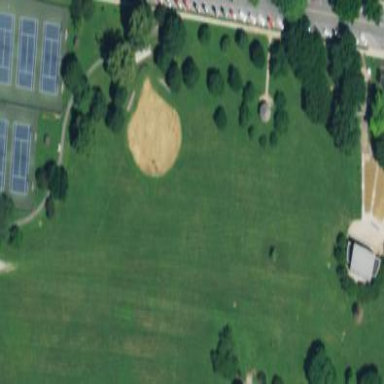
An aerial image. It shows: Softball pitch for leisure and sport activities.